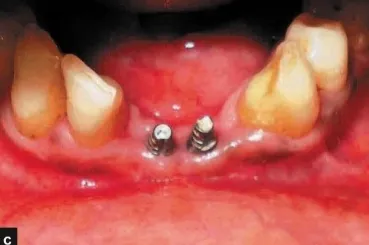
Post-operative photographs and radiograph.
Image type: medical_photograph (other_medical_photograph)